Question: How to calculate the double integral Numerically in Mathematica ?
'''
Integrate[Exp[-0.099308 s]
* Integrate[Exp[0.041657423 u] Exp[-3.1413 s + 3.12 u]
* ((u/(s - u))^(1/2) BesselI[1,2 (u (s - u))^(1/2)]
+ 0.293 BesselI[0,2 (u (s - u))^(1/2)]),{u,0,s}],{s,0,10}]
'''

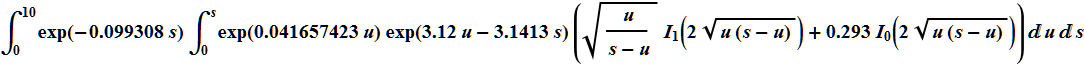
Answer: Two things. First of all, <URL> accepts multiple "iterators", i.e. '{x, x1, x2}', so you can specify a multiple integral without nesting them, as follows
'''
Integrate[x y, {x, 0, 1}, {y, 0, x}]
'''
integrates 'x y' over the triangle bounded by 'y == x', 'x == 0', and 'x == 1'. Note, the order of the limits, they go from outer to inner, so the integration is performed from right to left. Then, your integral becomes
'''
Integrate[Exp[-0.099308 s] Exp[0.041657423 u] Exp[-3.1413 s + 3.12 u]
* ((u/(s - u))^(1/2) BesselI[1,2 (u (s - u))^(1/2)]
+ 0.293 BesselI[0,2 (u (s - u))^(1/2)]),
{s,0,10}, {u,0,s}]
'''
Second, Mathematica has a number of numerical equivalents to its standard algorithms, like <URL> in its own right, too. The nice thing about these functions is that they have the same signature as their analytical equivalent. So, to numerically integrate your integral, you simply change 'Integrate' to 'NIntegrate', as follows
'''
NIntegrate[Exp[-0.099308 s] Exp[0.041657423 u] Exp[-3.1413 s + 3.12 u]
* ((u/(s - u))^(1/2) BesselI[1,2 (u (s - u))^(1/2)]
+ 0.293 BesselI[0,2 (u (s - u))^(1/2)]),
{s,0,10}, {u,0,s}]
'''
which gives '27.4182', as noted by <URL>, but without any warnings generated.